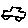
Label: car